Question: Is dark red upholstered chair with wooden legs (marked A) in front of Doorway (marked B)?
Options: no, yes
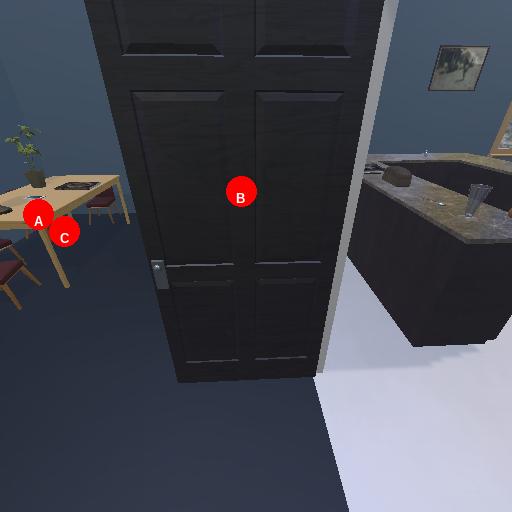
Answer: no